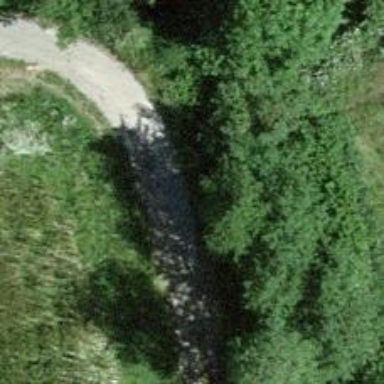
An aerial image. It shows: Path leading to bridge.